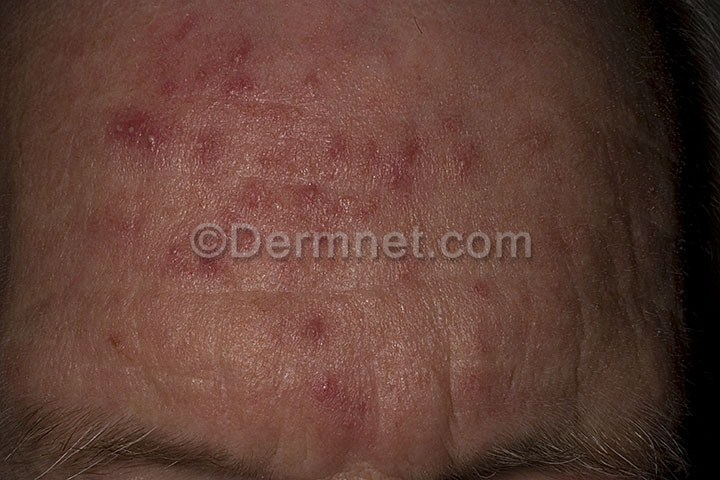
Disease: Acne and Rosacea Photos